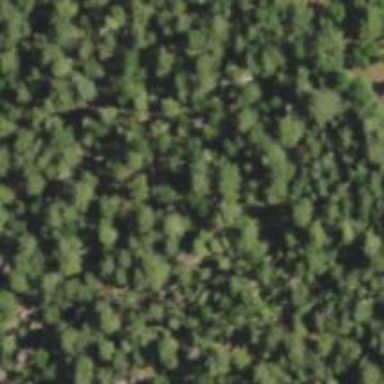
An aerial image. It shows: Deciduous woodland area with lush foliage.